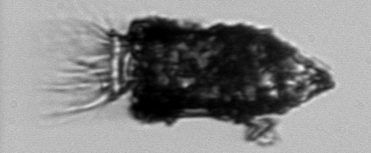
Label: Tintinnopsis